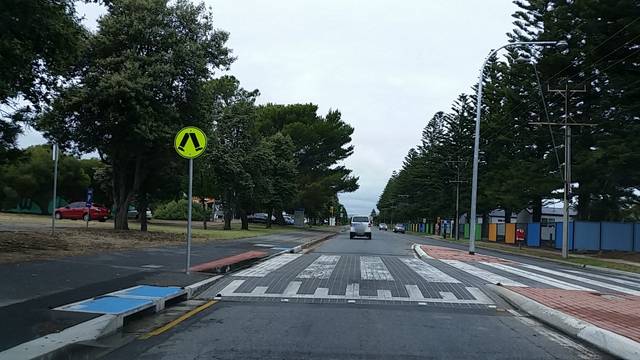
Region: Australia
Coordinates: -34.948, 138.506